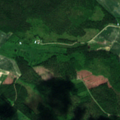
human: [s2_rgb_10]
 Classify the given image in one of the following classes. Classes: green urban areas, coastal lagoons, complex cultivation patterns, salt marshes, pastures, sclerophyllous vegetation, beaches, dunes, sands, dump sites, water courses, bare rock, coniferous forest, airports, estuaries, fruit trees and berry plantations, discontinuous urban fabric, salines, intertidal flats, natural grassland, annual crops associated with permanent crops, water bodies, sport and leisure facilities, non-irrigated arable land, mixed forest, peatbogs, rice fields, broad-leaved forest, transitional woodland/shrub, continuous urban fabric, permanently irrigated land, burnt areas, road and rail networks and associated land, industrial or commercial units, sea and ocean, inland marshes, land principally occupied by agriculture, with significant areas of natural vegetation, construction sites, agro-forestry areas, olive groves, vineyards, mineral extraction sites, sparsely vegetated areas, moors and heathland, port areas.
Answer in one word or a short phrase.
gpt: non-irrigated arable land, coniferous forest, mixed forest, transitional woodland/shrub